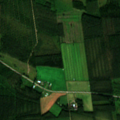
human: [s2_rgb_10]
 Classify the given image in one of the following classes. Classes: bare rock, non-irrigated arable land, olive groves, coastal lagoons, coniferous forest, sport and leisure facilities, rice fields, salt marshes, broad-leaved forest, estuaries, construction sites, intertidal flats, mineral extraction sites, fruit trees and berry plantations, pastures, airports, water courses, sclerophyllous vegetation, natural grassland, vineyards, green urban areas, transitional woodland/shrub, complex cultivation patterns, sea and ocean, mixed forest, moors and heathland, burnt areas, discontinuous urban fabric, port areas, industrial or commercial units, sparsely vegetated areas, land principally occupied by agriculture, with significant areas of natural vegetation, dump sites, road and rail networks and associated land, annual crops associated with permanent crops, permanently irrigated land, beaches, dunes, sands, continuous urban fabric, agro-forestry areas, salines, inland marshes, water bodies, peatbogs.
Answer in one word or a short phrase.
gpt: non-irrigated arable land, coniferous forest, mixed forest